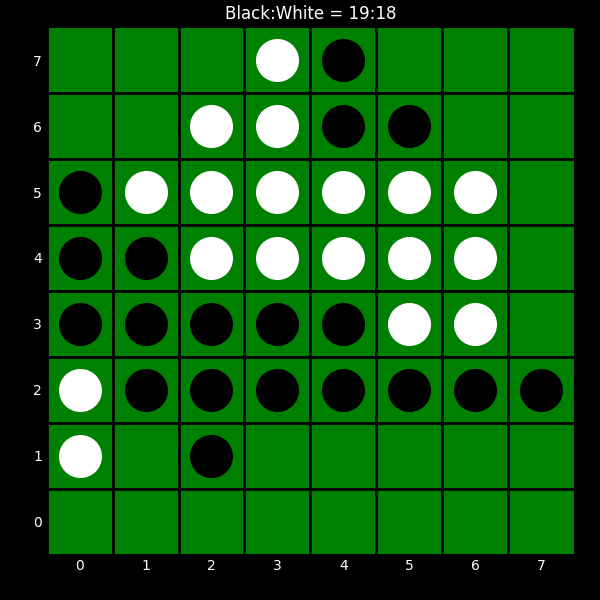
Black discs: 19
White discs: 18